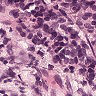
Metastatic tissue present: yes